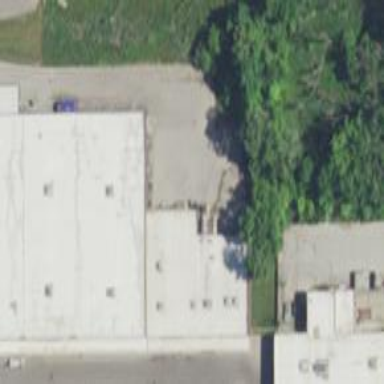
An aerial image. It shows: Commercial building.